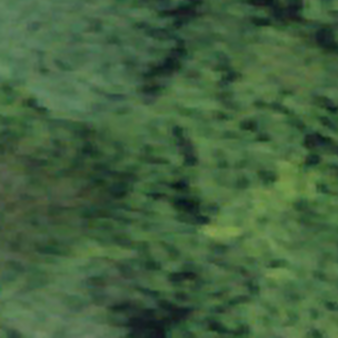
Label: other